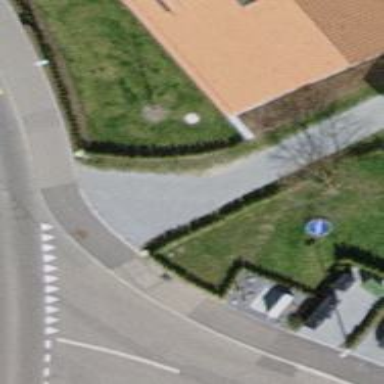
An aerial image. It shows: Footway surfaced with paving stones.